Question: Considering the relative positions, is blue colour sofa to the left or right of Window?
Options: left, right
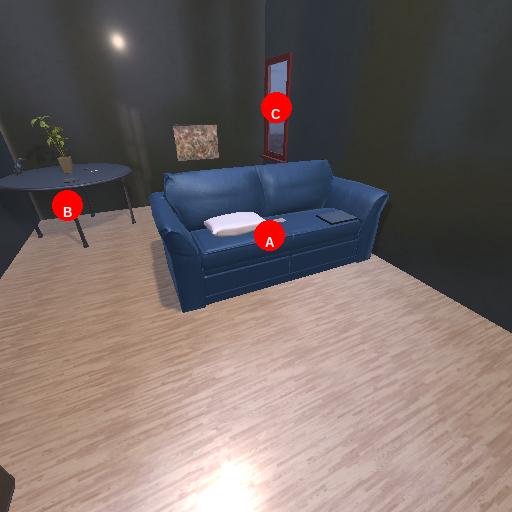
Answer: left